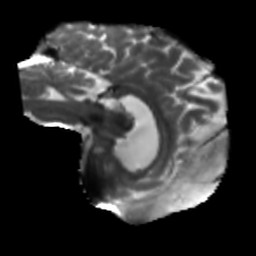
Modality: T2w
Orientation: sagittal
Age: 56
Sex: male
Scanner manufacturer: siemens
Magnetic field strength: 3 T
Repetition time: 5.47 s
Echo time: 0.0854 s